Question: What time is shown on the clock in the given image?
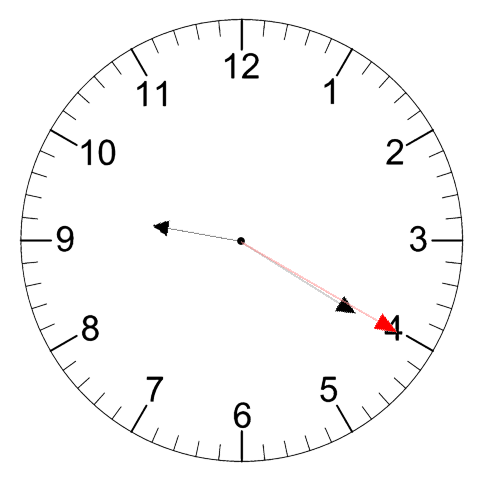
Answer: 09:20:20